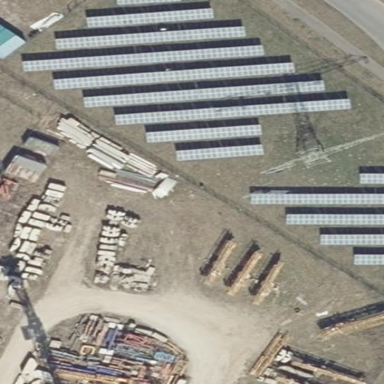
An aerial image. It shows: Solar power generator fenced in by barrier. The generator is solar photovoltaic panel.